Question:
Hope this image speaks everything...!!! Need to do this in html + css .. Note: I want the border inside the image.
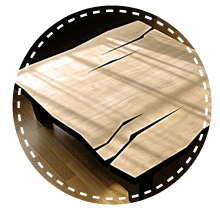
Answer: CSS:
'''
#border {
border:3px dashed white;
border-radius:100px;
width:184px;
height:184px;
position:relative;
left:5px;
top:5px;
}
#image {
background-image:url(table.jpg);
width:200px;
height:200px;
border-radius:100px;
}
'''
HTML:
'''
<div id="image">
<div id="border"></div>
</div>
'''
Adjust the widths and heights as needed.
Demo: <URL>